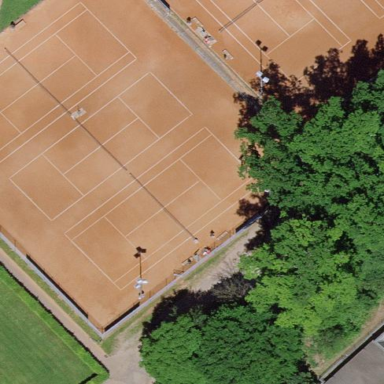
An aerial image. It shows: Tennis court with sandy surface located in pitch designated for leisure land.